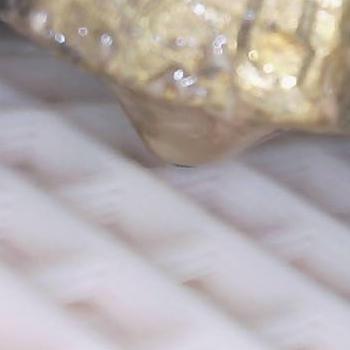
Flow rate: 89%